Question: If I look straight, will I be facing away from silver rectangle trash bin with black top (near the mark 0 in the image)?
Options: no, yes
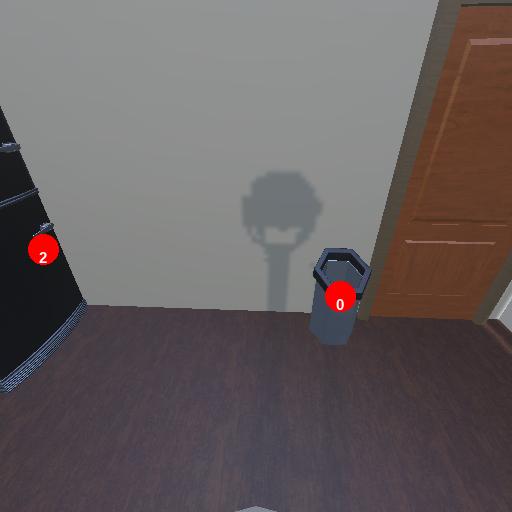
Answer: no